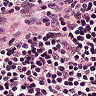
Metastatic tissue present: no